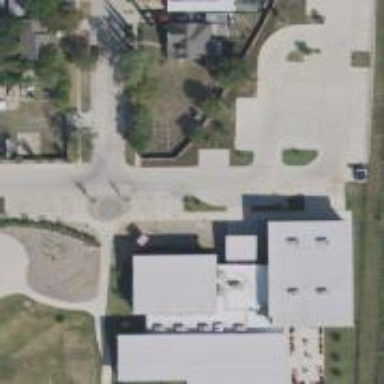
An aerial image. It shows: Public community center.